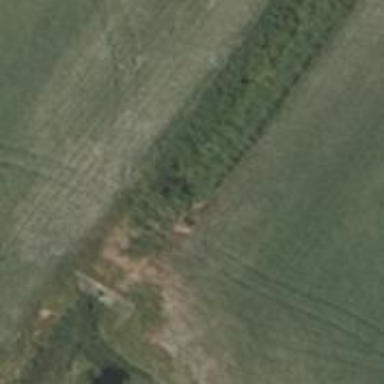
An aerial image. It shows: Culvert tunnel.